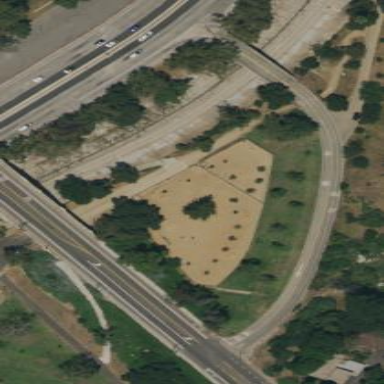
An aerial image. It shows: Fenced dog park area for leisure land.